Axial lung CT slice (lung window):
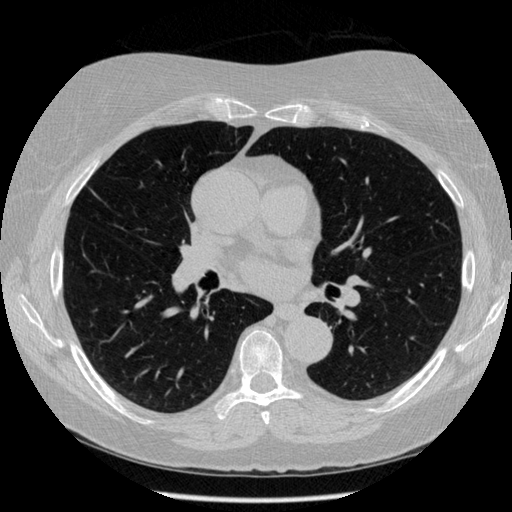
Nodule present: no